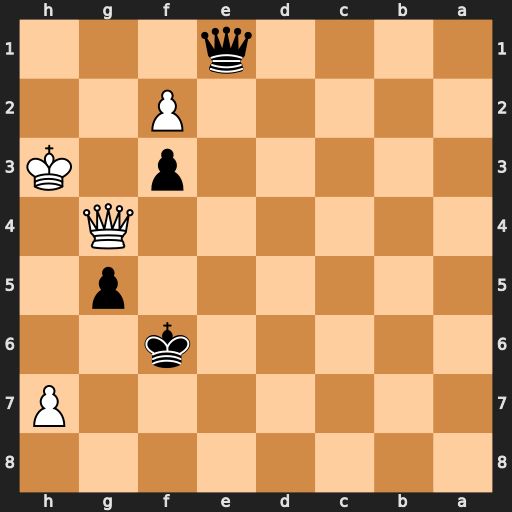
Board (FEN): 8/7P/5k2/6p1/6Q1/5p1K/5P2/4q3
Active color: b
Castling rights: -
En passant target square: -
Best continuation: Qh1+ Kg3 Qg2#